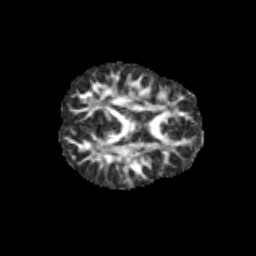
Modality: FA
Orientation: axial
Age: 13
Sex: female
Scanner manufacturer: siemens
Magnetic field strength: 3 T
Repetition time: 3.8 s
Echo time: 0.07 s